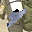
Label: 4